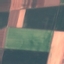
Land use / land cover class: AnnualCrop